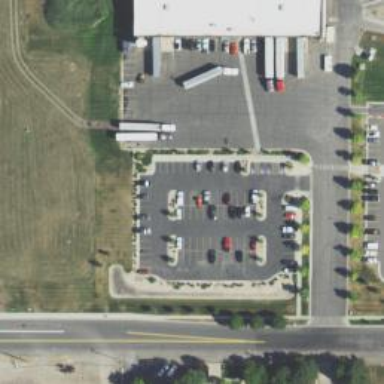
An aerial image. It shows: Parking area.